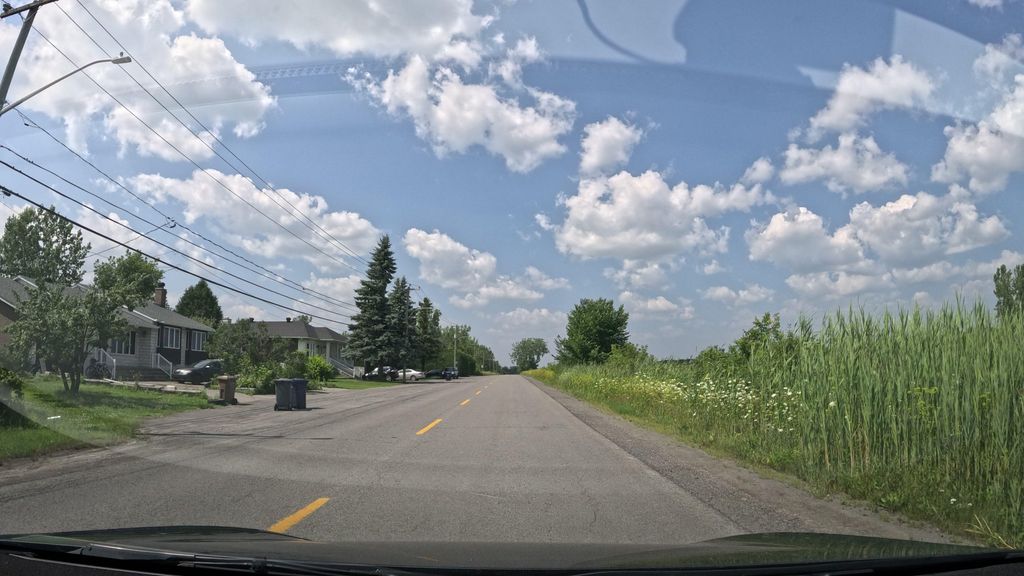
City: montreal